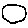
Label: circle